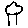
Label: tree